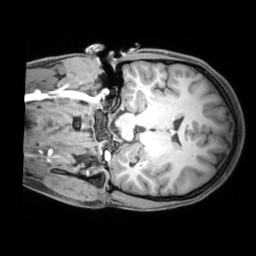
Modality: T1w
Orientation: coronal
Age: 24
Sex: female
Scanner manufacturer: siemens
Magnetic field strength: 3 T
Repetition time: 1.97 s
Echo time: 0.00206 s